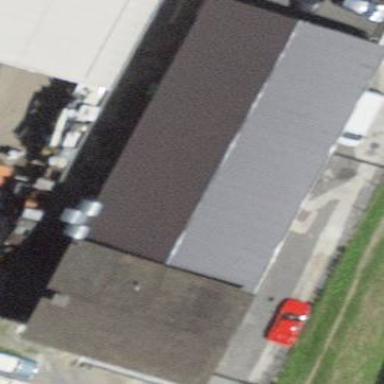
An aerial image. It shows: Industrial building.